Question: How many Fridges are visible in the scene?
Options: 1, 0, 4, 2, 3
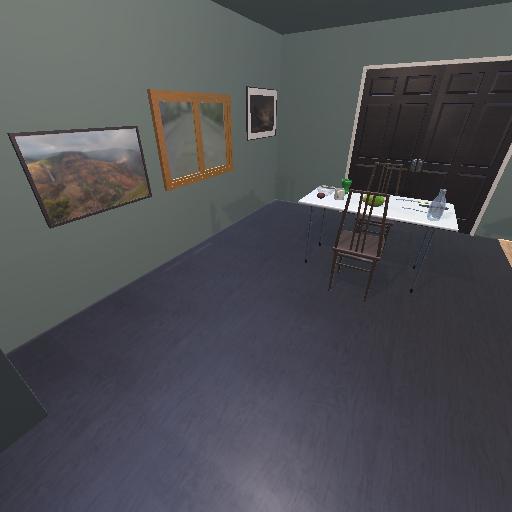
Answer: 1